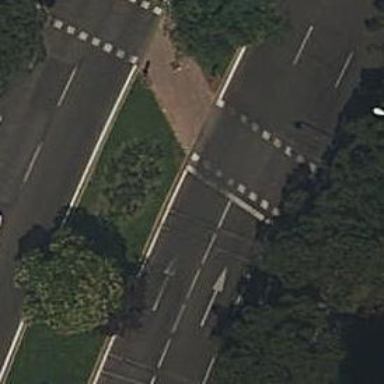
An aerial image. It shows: Road with traffic signals.